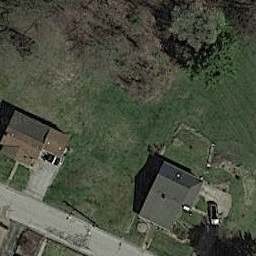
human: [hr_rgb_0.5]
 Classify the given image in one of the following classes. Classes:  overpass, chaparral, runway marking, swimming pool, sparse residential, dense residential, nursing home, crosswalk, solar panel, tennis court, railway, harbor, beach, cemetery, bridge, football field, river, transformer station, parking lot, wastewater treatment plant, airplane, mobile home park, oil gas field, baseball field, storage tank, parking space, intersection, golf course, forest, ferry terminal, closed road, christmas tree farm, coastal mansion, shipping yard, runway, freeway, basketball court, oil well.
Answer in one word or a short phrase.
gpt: sparse residential